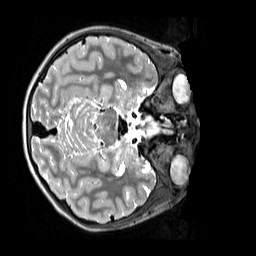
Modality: T2w
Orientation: axial
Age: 9
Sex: male
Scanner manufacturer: siemens
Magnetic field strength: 3 T
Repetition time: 3.2 s
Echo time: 0.408 s